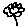
Label: flower